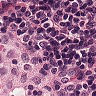
Metastatic tissue present: no